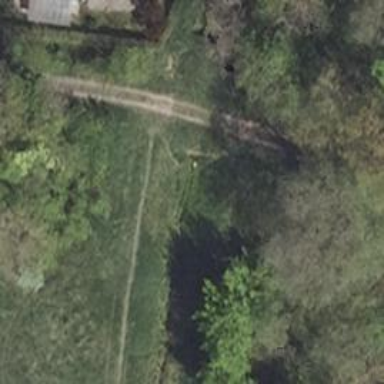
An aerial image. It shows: Culvert tunnel.